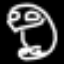
Label: frog